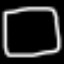
Label: square